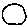
Label: circle